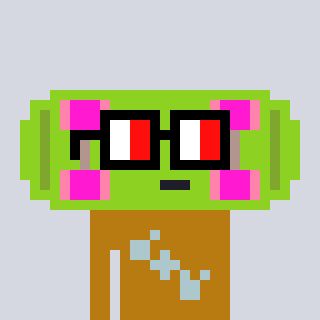
a pixel art character with square glasses with black frames and red eyes, a skateboard-shaped head and a gold-colored body on a cool background